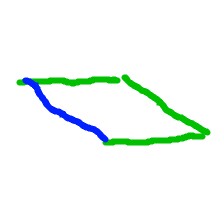
Shape: parallelogram